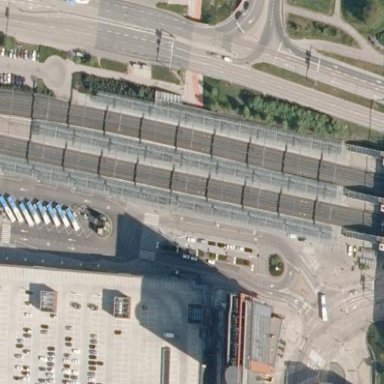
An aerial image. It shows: Paved platform with shelter for public transport at railway station platform.